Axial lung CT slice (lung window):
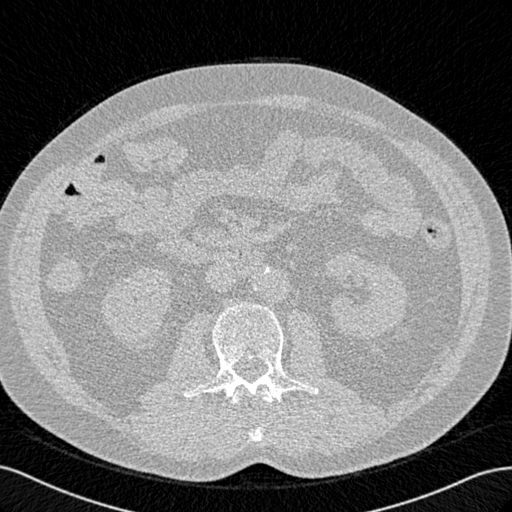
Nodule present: no